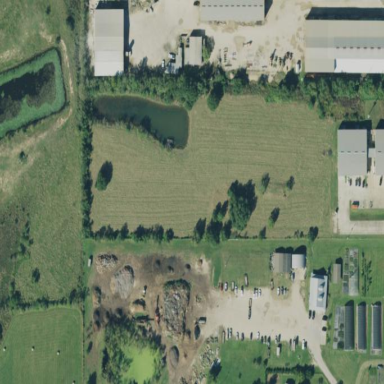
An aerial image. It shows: Plant nursery.